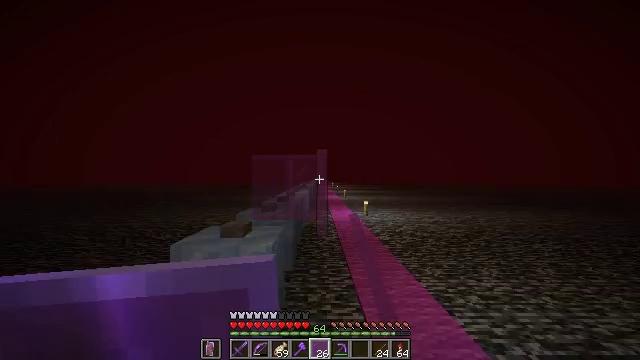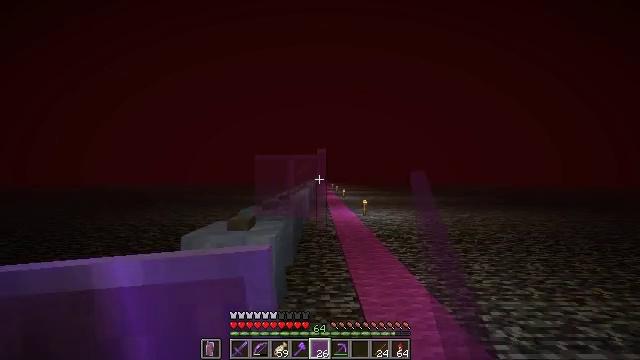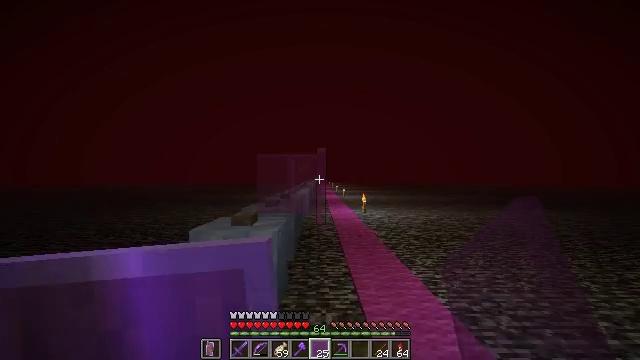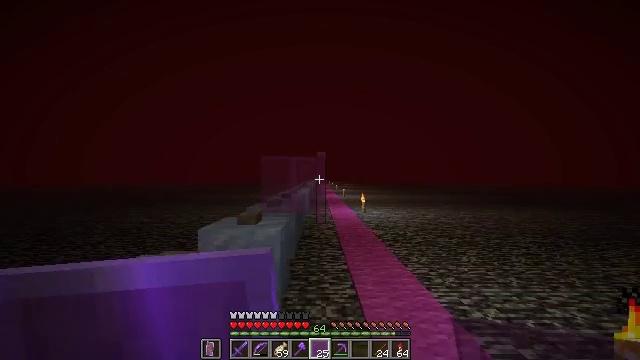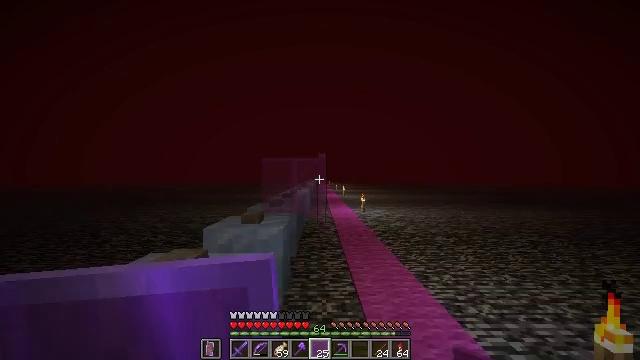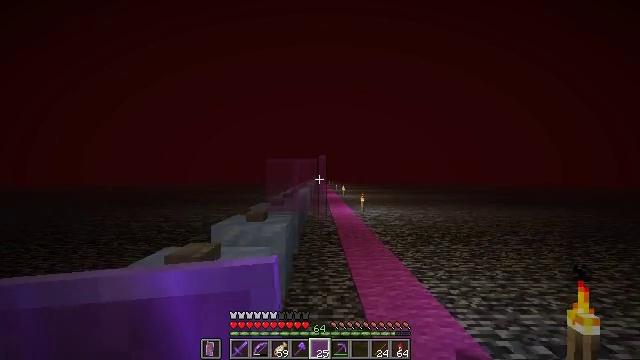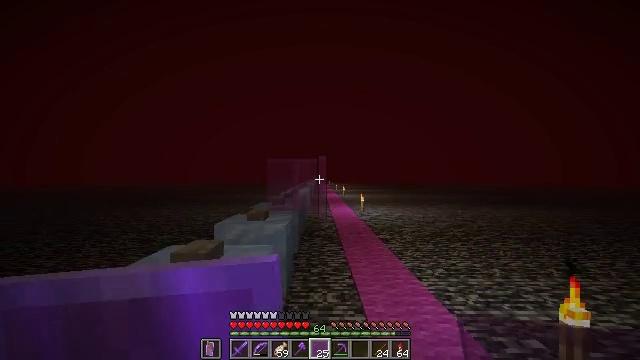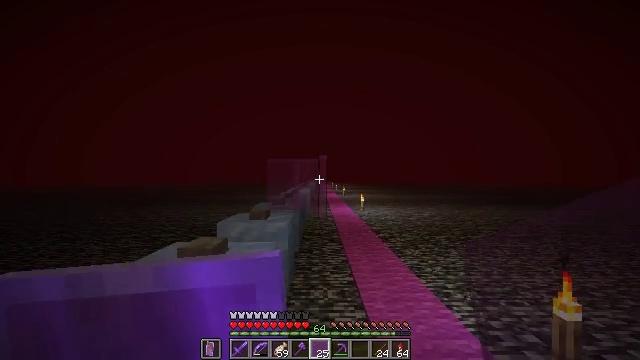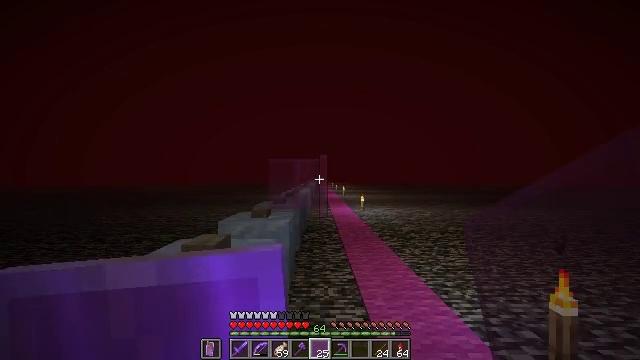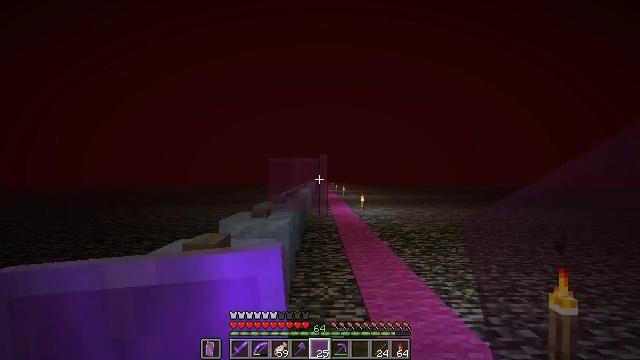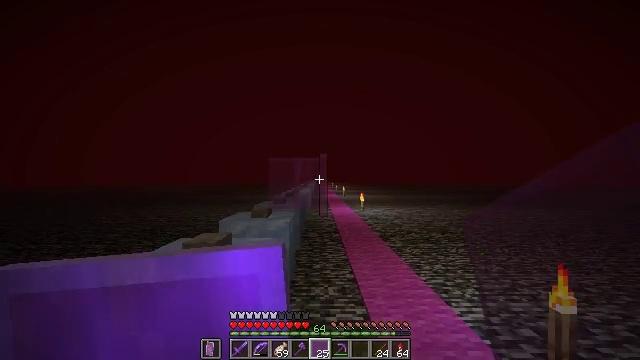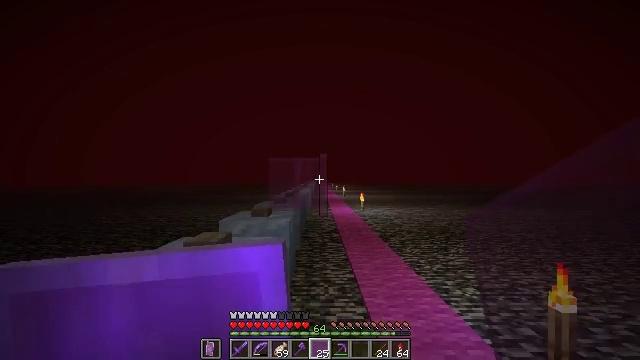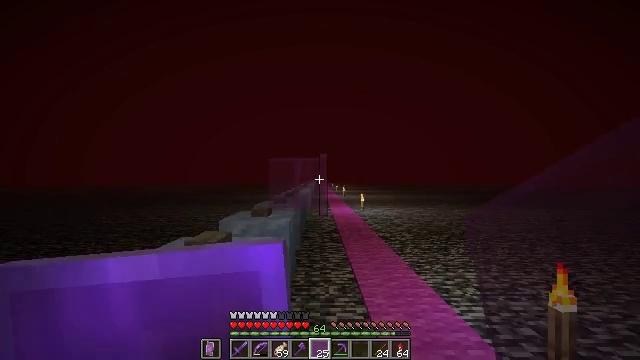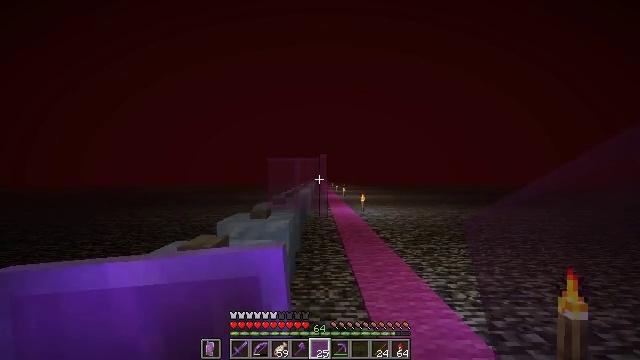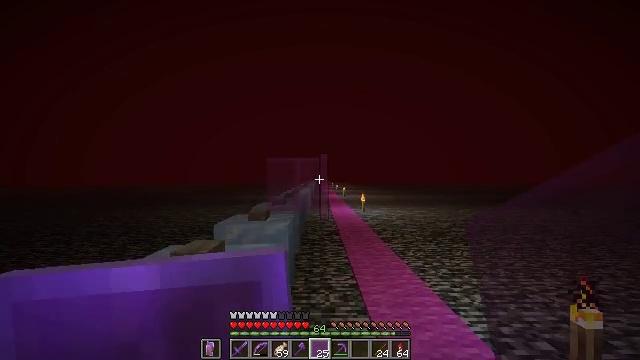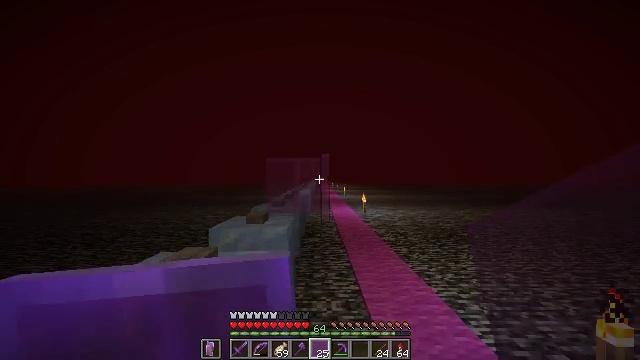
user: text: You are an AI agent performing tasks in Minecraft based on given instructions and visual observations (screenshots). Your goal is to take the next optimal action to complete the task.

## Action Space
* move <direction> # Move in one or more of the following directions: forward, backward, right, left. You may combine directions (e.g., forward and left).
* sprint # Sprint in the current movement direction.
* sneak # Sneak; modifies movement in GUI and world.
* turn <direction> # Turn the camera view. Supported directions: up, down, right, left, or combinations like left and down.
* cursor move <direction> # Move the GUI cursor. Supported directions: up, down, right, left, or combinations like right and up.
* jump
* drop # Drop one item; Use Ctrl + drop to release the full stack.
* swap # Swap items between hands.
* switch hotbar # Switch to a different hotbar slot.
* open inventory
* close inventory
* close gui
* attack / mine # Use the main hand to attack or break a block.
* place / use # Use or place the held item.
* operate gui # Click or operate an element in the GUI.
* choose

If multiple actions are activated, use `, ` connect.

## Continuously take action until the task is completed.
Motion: motion action
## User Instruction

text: Collect pieces of magenta stained glass pane.
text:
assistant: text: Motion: move back, use / place
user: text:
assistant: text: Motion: move back, use / place
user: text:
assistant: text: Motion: move back, use / place
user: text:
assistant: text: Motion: move back
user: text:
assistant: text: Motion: no_op
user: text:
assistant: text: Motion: no_op
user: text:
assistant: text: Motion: no_op
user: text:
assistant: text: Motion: no_op
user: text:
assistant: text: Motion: no_op
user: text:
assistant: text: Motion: no_op
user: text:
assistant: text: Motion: no_op
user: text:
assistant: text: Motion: no_op
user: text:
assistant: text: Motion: move forward
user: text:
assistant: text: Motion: move forward
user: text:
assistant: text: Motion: move forward
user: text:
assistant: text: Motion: move forward
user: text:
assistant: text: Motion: move forward, turn left and down
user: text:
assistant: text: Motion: move forward, turn left and down
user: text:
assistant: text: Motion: move forward, turn left and down
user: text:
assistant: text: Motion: move forward, turn left and down
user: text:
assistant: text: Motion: move forward, turn left and down
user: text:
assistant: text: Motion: move forward, turn left and down
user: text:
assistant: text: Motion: move forward, jump
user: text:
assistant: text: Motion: move forward, jump
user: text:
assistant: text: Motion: move forward, jump
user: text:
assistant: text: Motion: move forward, jump
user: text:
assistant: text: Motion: move forward
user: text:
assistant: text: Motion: move forward
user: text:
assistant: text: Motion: move forward
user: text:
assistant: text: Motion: move forward